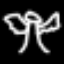
Label: angel